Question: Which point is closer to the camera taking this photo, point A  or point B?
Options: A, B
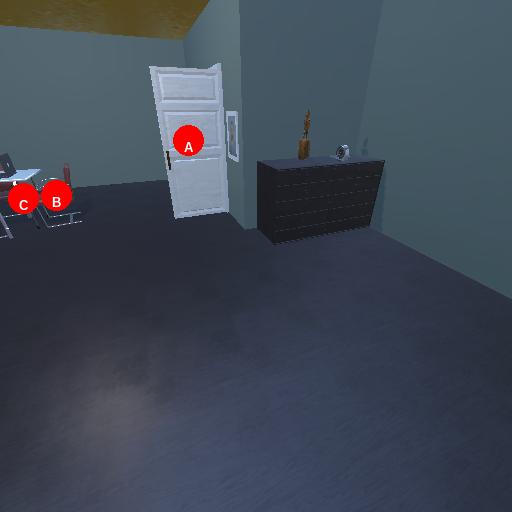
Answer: A